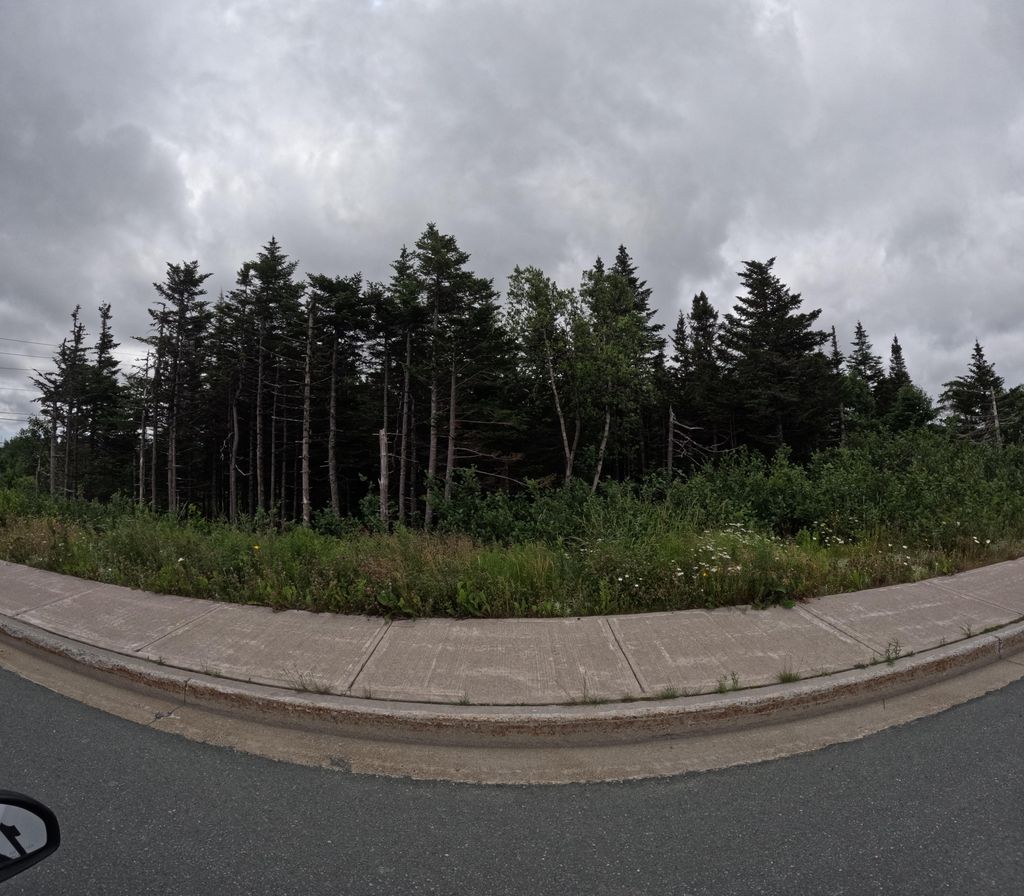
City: st_johns